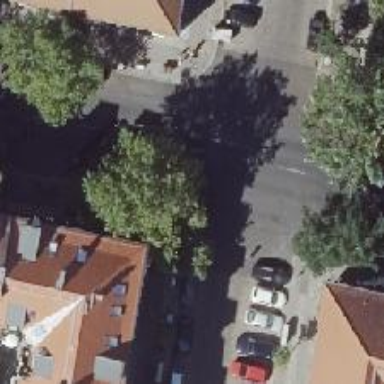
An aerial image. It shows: Residential road with asphalt surface and sidewalks on both sides.